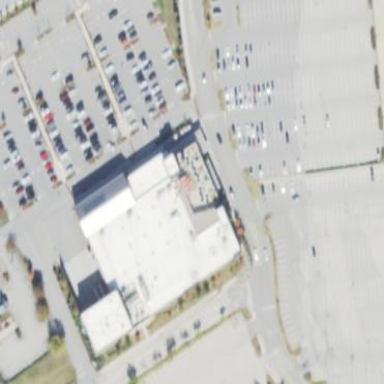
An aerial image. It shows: Retail building housing supermarket.